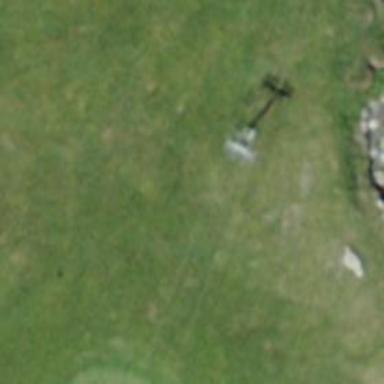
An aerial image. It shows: Pylon for aerialway.